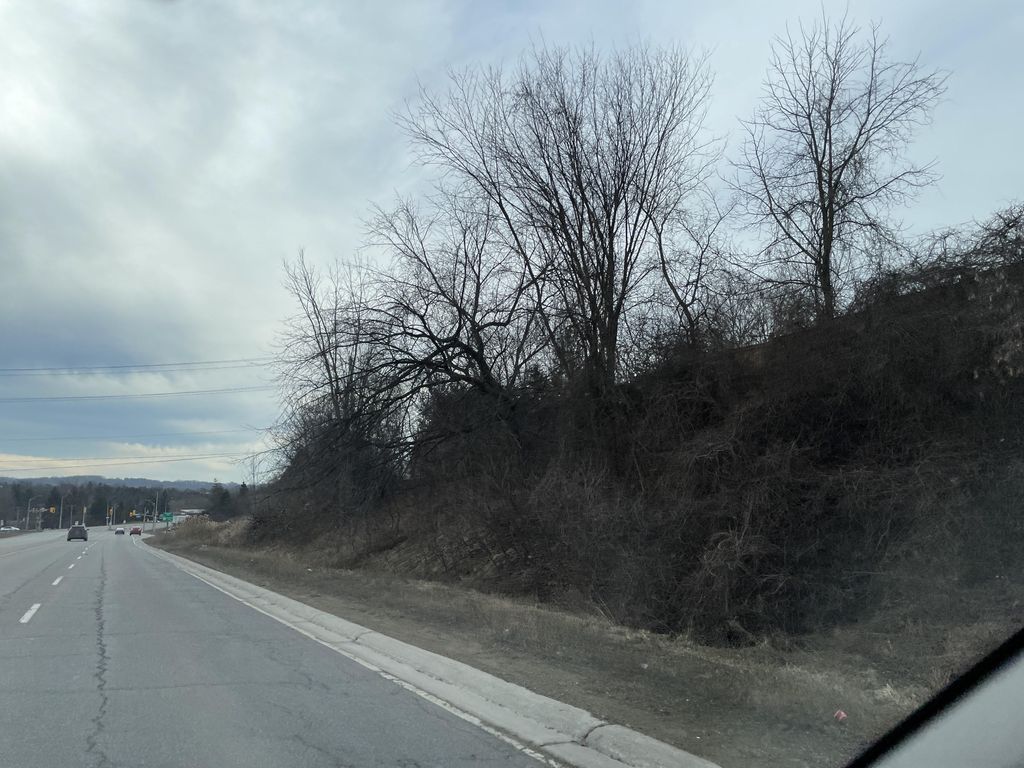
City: kitchener-waterloo